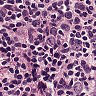
Metastatic tissue present: no